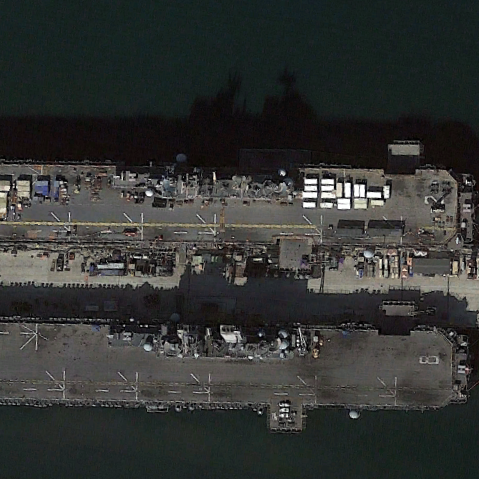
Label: Wasp-class_assault_ship